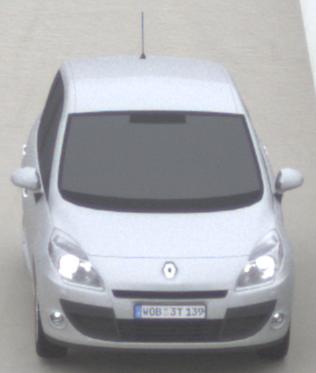
Make: Renault
Model: Scénic 1.6 16V 110
Detailed model: Scénic (III)
Model produced from: 2009/06
Model produced until: 2010/08
Doors: 5
Color: white
Road condition: dry road
Daytime: midday
Contrast: low contrast